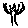
Label: tree